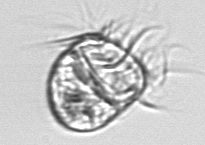
Label: Leegaardiella_ovalis